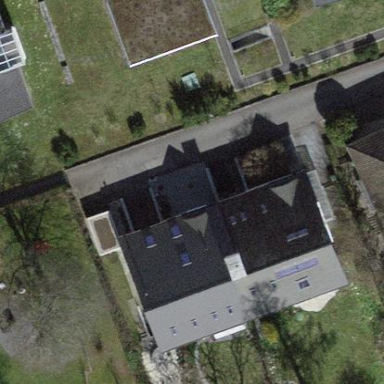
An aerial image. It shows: Building with tiled roof.